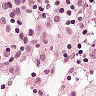
Metastatic tissue present: no